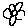
Label: flower